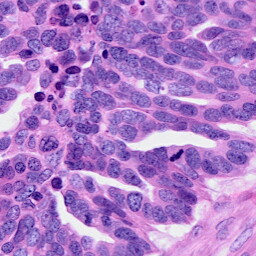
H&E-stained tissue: Ovarian